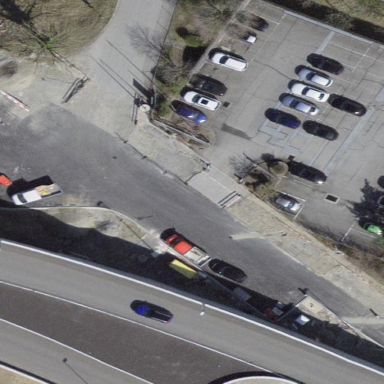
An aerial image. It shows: Park and ride parking facility with surface parking.